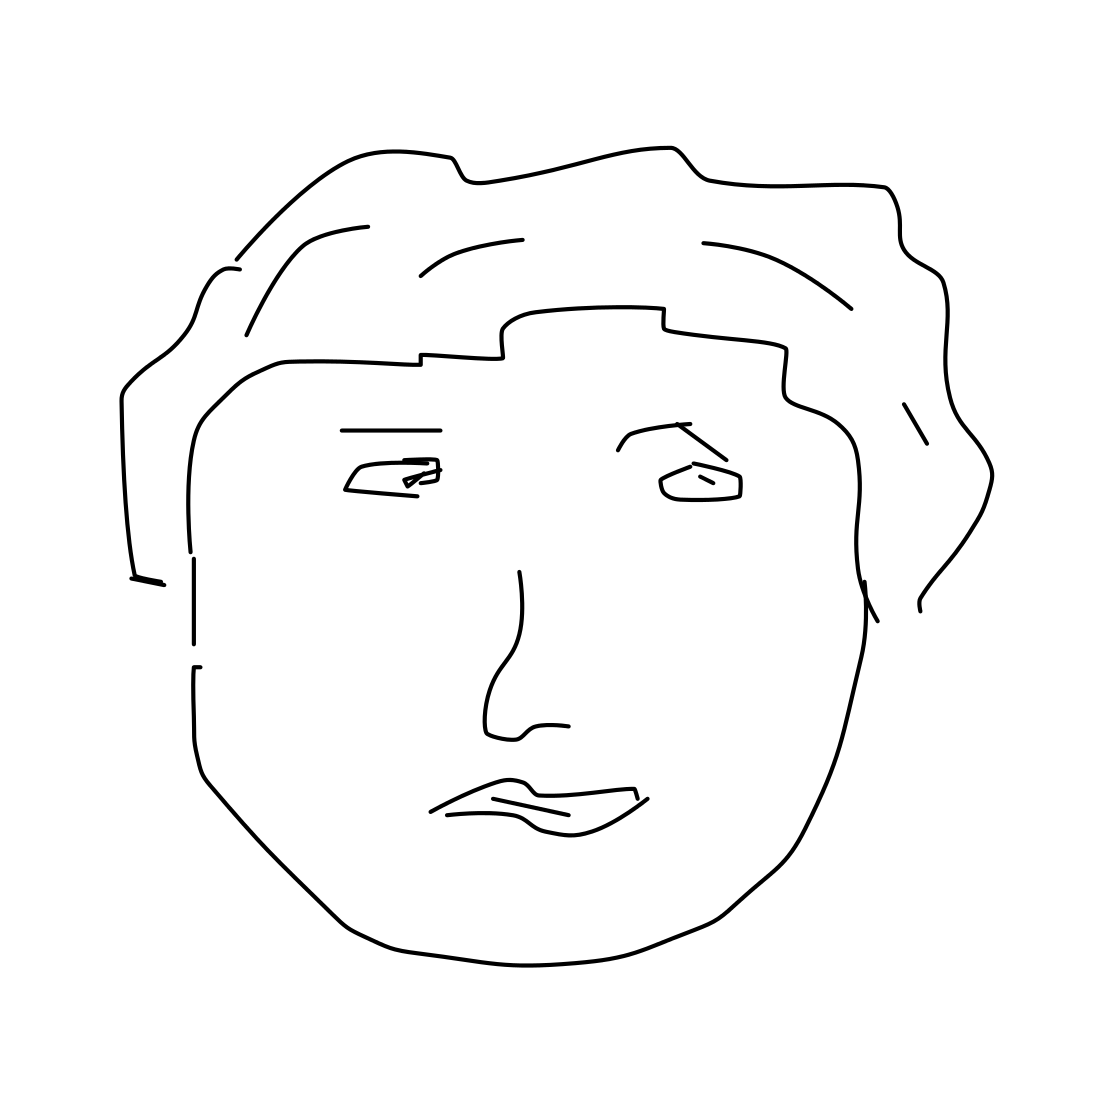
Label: face